Question: I have Linux Mint 21, then I install qtcreator through apt repository. I want to activate
Qt Quick Designer Plugin, based on <URL>, I should be able to activate it, but I didn't found QmlDesigner.
About Plugins Screenshot

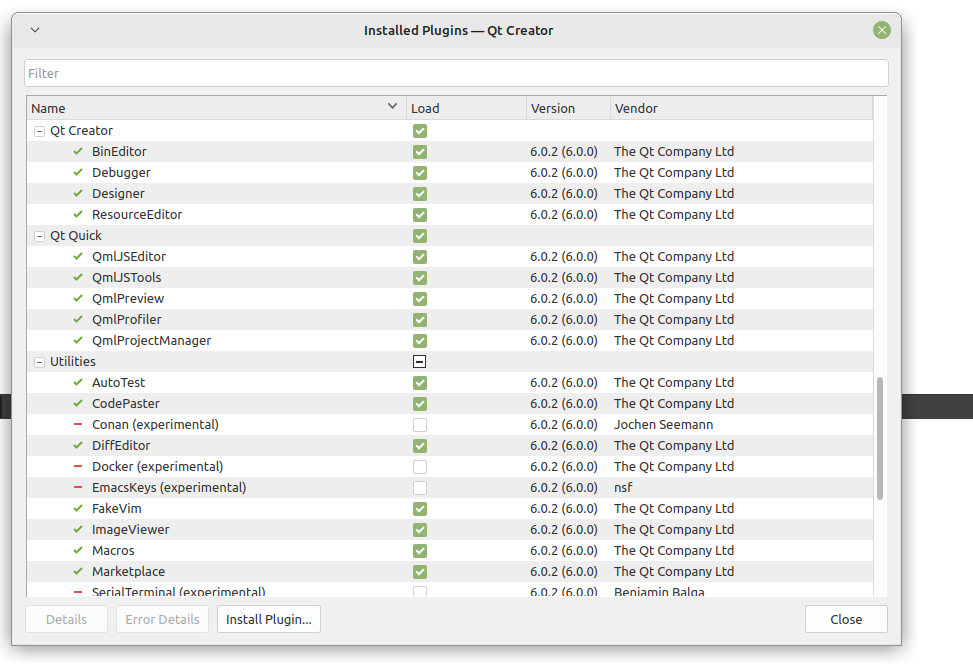
Answer: I solved this by trying qtcreator from <URL> instead from apt. Then QmlDesigner is there.
<URL>
Note: You need qt account to install this.
Thank you, hope this help you too.